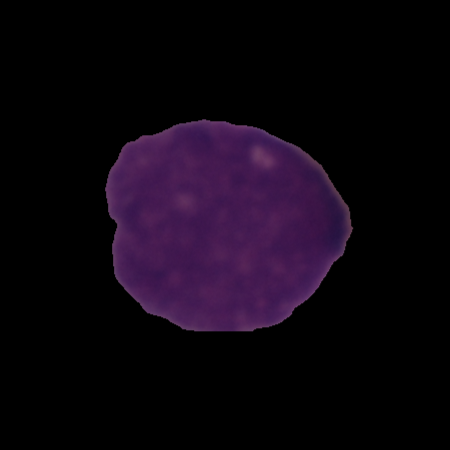
Label: cancer